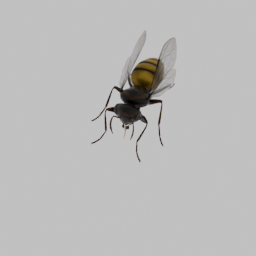
Label: animals